Question: I'm quite new to GNU Octave, so can anyone help me for 2 things:
(1) How can I filter that huge dataset in such a way that it will only contain [1x1 struct] persons?
(2) Inside that value of struct, I only want to retain combined_categories. How can I delete the others?
Basically, my end goal is to have a dataset with 2 columns only (filename and combined_categories of the filtered 1x1 structs). And if I can convert that to csv, that would be more awesome.

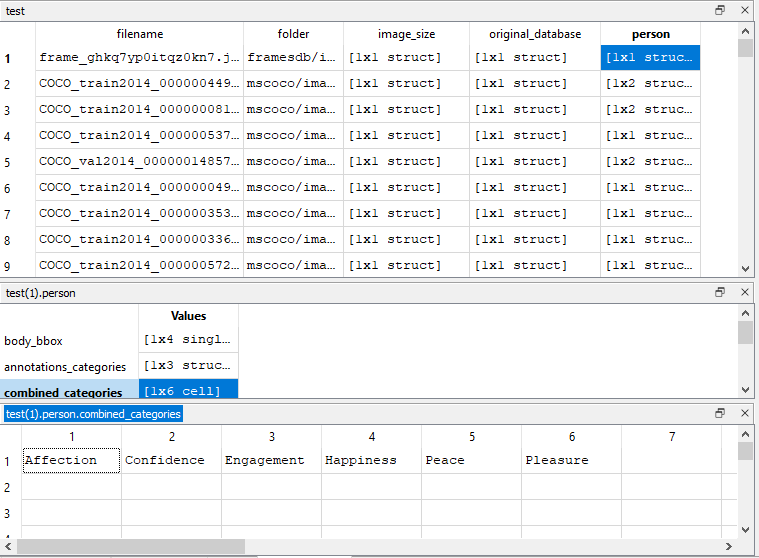
Answer: Regarding your first question, how to filter a struct. First step is to create a vector which decides which ones to keep and which ones to delete:
'''
%Get the data for the relevant field
persons={test.person}
%For each field, check if the size is 1
one_person=cellfun(@numel,persons)==1
%Select those you want
test=test(one_person)
'''
About your second question, please check the documentation for <URL>